Question: How can I undo the effects of perspective projection (in Direct3D) on the item pointed to in the image below. I want it to look like a rectangular banner (get rid of the trapezoid effect visible).

The view matrix is setup with the camera at (0.0f, 0.8f, 2.5f) pointing at (0, 0, 0) and the item pointed to is drawn parallel with the x axis.
I've tried to draw that item with an orthogonal projection matrix, however I'm stuck on how to find out the screen coordinates of it when in perspective so things line up when being drawn in orthogonal projection. This is part of an animation in which that item comes into focus as they are rotating around the y axis.
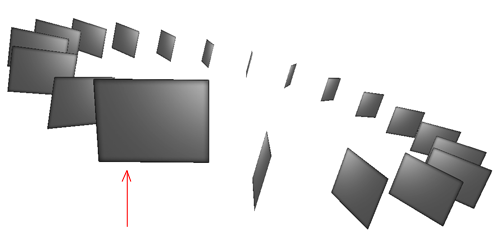
Answer: Rather than aligning the box with the axes, you just need to adjust it so that it's flat on to the camera view direction. The normal vector pointing out the front of the item should point directly at the camera. I think Direct3D has a LookAt function which you can use for this.
You don't need to mess with the projection matrix, unless you also want to get rid of the distance scaling.